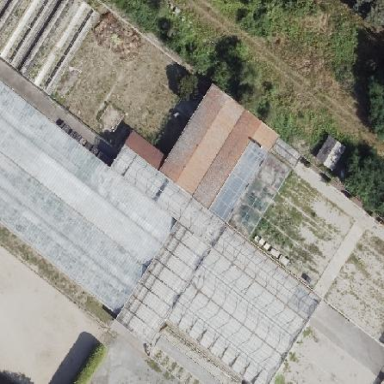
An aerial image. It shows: Greenhouse used for horticulture.